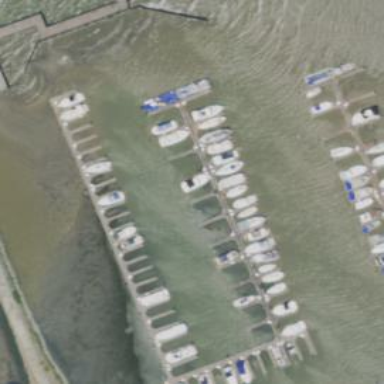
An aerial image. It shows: Man-made pier.